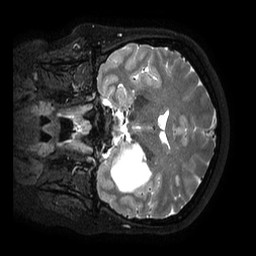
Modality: T2w
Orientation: coronal
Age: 38
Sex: female
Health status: ill
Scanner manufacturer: philips
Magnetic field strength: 3 T
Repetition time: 3.5 s
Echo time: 0.3 s